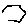
Label: hexagon